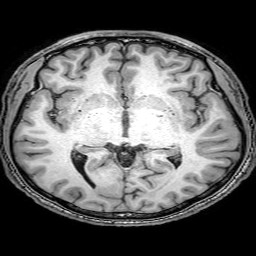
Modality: T1w
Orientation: coronal
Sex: male
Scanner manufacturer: philips
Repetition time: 0.008135 s
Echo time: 0.00374 s